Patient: sex M, age 74
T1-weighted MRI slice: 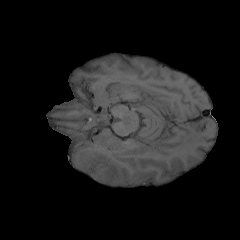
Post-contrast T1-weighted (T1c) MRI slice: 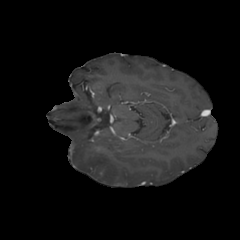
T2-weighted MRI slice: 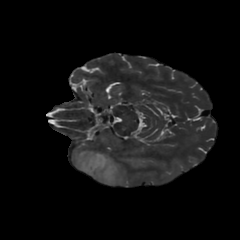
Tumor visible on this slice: yes
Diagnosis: Astrocytoma, IDH-wildtype
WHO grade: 3